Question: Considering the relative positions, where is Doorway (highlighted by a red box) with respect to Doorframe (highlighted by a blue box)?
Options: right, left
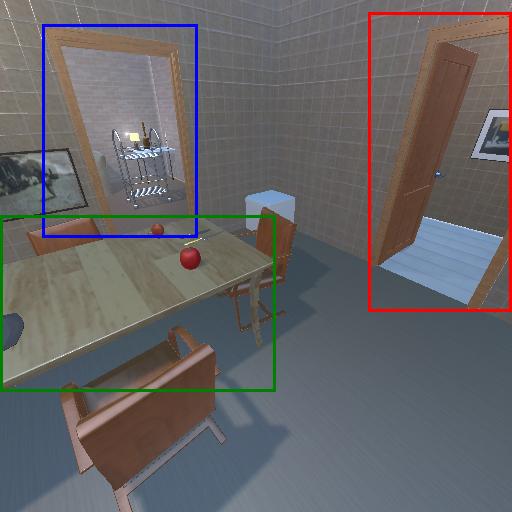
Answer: right